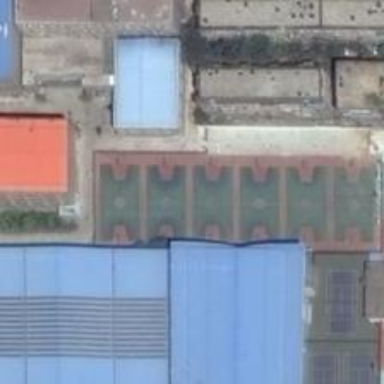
What is next to the blue factory buildings are several basketball courts, tennis courts and a swimming pool .